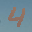
Label: 4